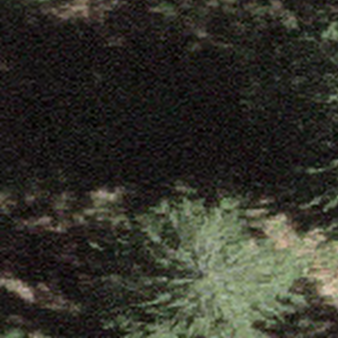
Label: other